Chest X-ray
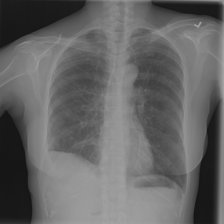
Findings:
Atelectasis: negative
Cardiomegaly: negative
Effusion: negative
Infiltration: negative
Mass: negative
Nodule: negative
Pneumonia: negative
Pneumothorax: positive
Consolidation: negative
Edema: negative
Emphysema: negative
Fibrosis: negative
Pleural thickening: negative
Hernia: negative